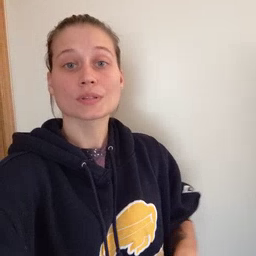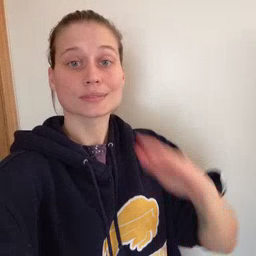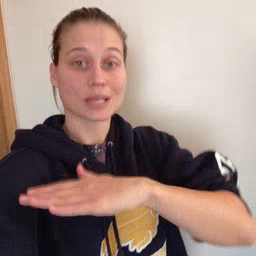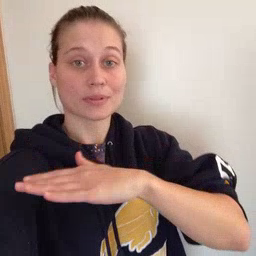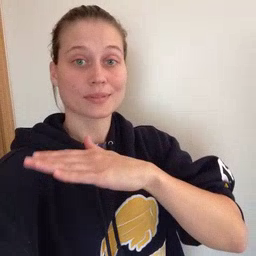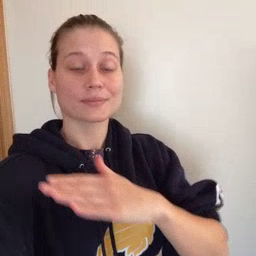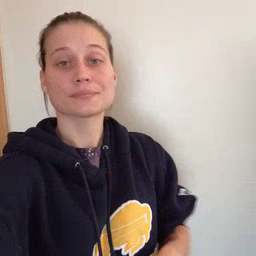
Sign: table